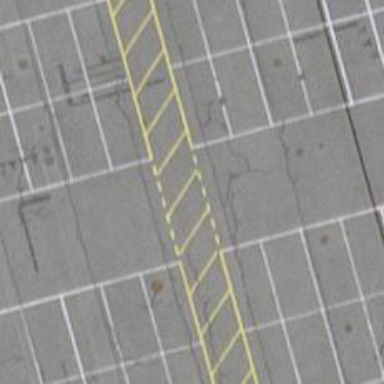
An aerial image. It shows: Uncontrolled crossing on the road.